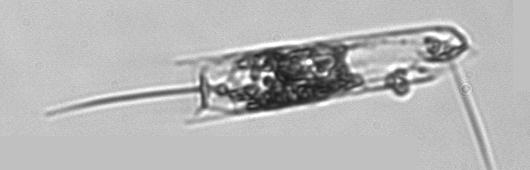
Label: Ditylum_brightwellii